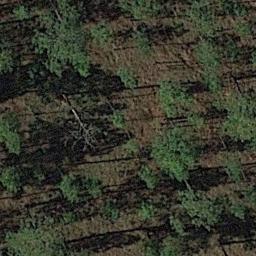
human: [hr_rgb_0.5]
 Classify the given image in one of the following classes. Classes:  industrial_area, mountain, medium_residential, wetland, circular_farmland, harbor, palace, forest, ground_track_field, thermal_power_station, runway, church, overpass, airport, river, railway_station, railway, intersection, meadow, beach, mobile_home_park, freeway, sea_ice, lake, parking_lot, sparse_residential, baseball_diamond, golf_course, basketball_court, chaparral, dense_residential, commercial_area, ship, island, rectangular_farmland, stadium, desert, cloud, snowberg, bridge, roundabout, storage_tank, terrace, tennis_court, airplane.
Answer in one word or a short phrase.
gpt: forest